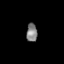
Tissue: prostate
Cell type: Fibroblasts
Senescence score: 0.8054
Nuclear area (px): 192
Mean DAPI intensity: 130.724